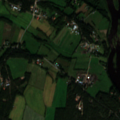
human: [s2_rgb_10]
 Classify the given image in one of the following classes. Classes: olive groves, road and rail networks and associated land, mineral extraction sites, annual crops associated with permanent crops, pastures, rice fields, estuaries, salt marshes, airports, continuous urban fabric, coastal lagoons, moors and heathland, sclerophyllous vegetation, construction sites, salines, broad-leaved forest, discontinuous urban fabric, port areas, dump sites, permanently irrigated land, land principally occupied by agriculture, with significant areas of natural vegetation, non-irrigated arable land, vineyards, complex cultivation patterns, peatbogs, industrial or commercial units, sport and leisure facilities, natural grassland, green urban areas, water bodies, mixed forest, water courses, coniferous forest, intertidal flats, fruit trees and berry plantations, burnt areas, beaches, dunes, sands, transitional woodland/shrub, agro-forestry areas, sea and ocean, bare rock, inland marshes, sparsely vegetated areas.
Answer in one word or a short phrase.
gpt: non-irrigated arable land, land principally occupied by agriculture, with significant areas of natural vegetation, coniferous forest, water courses